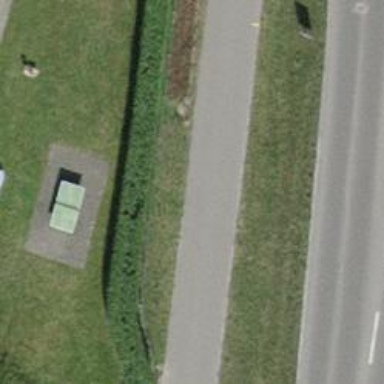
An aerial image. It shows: Asphalt path running alongside abandoned railway.